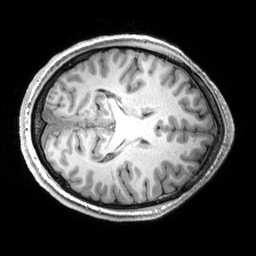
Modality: T1w
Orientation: axial
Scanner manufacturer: siemens
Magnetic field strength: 3 T
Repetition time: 2.53 s
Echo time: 0.00299 s